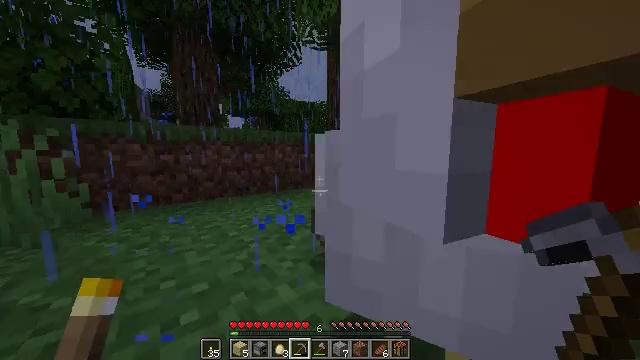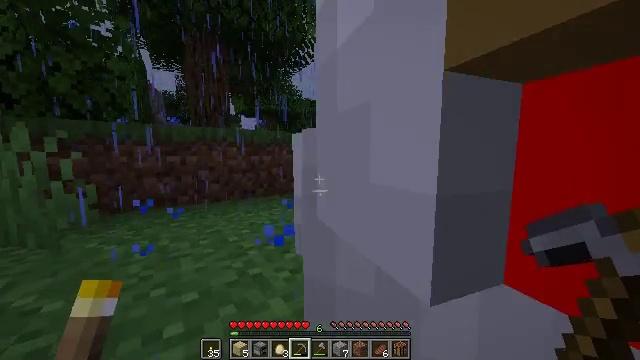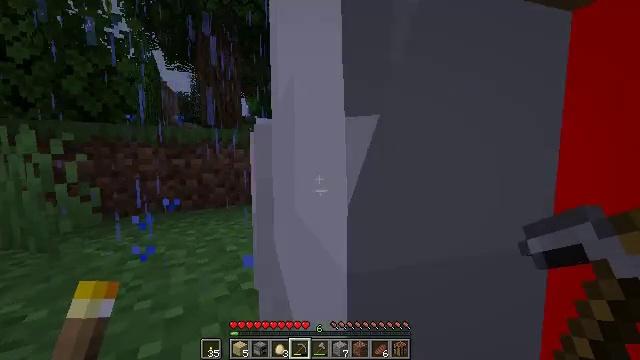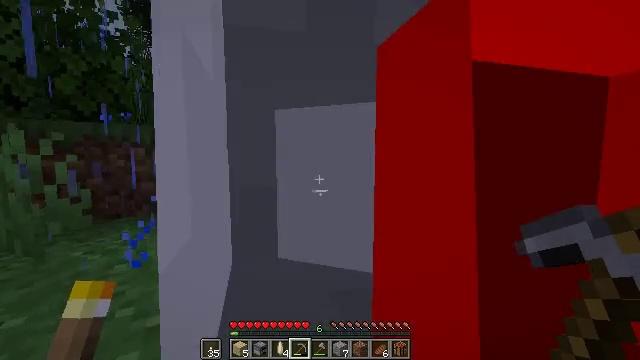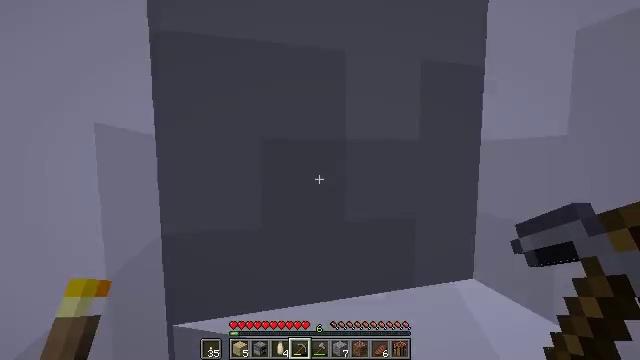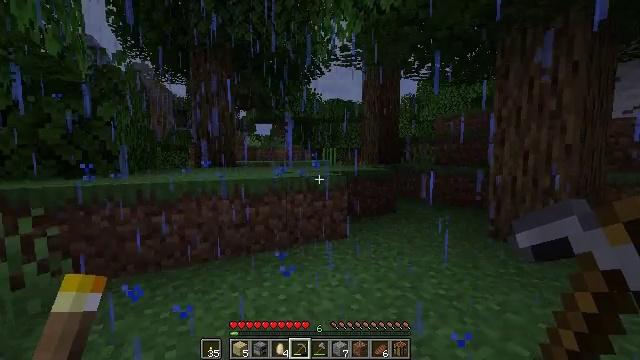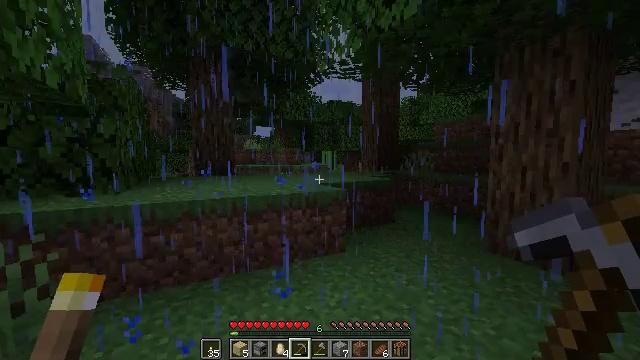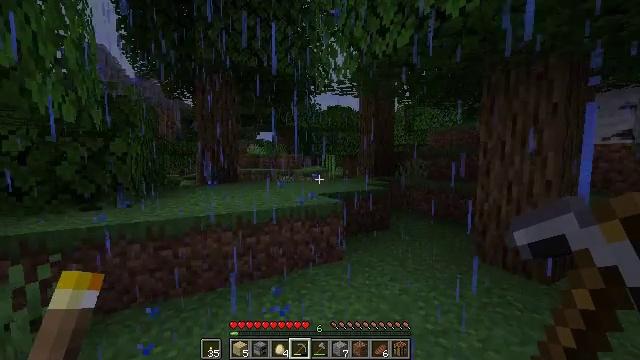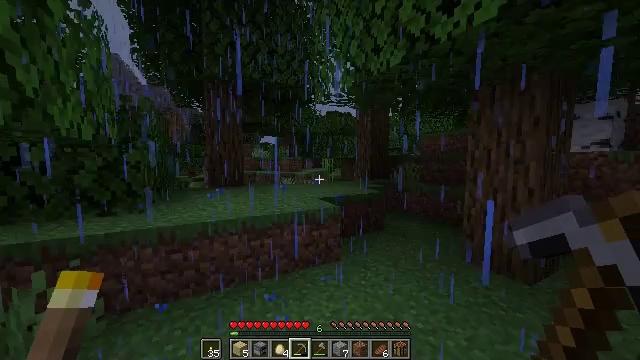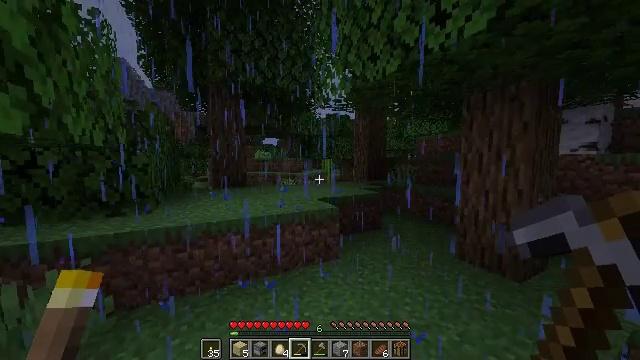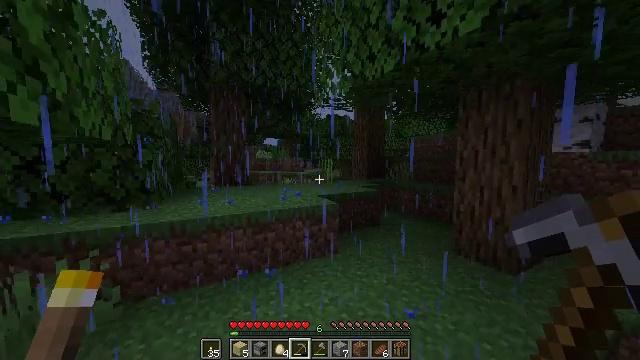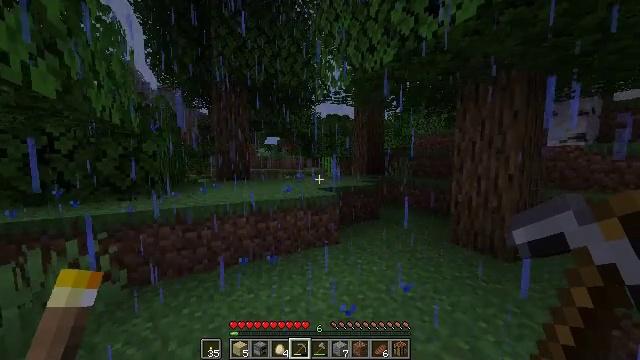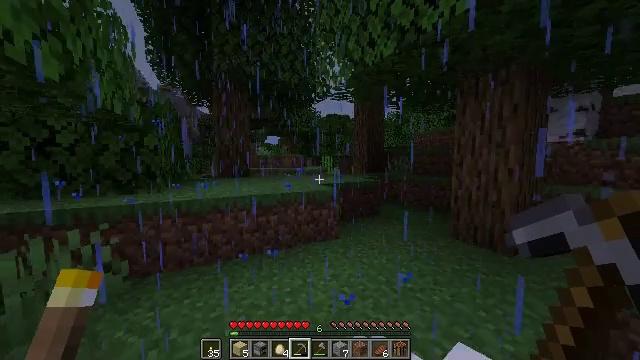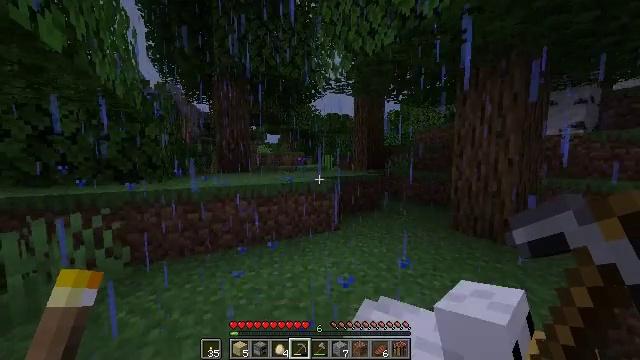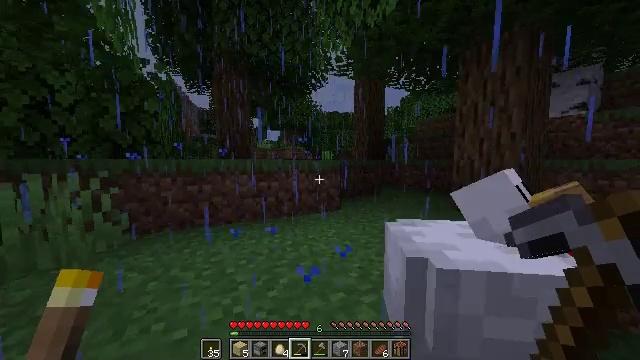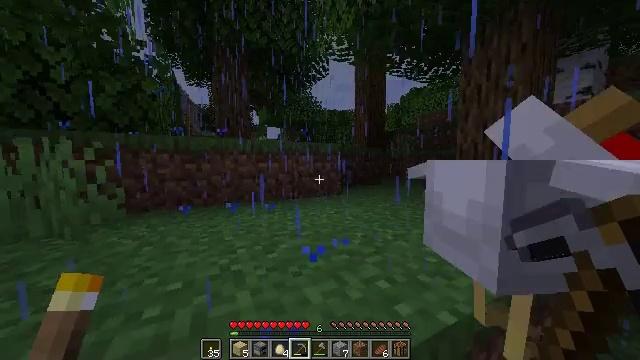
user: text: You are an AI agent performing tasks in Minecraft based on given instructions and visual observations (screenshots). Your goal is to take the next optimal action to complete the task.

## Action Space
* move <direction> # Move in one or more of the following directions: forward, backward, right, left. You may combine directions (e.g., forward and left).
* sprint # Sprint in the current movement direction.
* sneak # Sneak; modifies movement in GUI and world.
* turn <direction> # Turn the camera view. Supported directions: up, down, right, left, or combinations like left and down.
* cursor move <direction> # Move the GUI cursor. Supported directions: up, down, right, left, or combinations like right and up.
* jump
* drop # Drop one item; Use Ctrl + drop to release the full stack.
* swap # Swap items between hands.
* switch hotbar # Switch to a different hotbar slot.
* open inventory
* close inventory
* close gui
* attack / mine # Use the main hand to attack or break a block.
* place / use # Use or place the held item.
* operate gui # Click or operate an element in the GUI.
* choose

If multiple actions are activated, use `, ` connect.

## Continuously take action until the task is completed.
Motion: motion action
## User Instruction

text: Harvest sugar cane from the plant.
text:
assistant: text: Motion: move forward, sprint, turn left
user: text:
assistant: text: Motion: move forward, sprint, turn left and up
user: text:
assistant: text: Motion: move forward, sprint
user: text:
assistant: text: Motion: move forward, sprint, jump
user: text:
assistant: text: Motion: move forward, sprint, jump
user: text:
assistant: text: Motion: move forward, sprint, jump
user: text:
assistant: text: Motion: move forward, sprint, jump
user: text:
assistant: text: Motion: move forward, sprint, jump
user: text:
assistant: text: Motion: move forward, sprint, jump
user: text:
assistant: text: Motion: move forward, sprint
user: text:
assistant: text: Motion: move forward, sprint
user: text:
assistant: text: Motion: move forward, sprint
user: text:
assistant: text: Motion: move forward, sprint
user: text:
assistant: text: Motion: move forward, sprint
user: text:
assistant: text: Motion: move forward, sprint
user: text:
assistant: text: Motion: move forward, sprint
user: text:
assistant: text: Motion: move forward, sprint
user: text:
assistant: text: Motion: move forward, sprint, turn left
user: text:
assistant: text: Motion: move forward, sprint, turn left, jump
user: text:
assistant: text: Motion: move forward, sprint, jump
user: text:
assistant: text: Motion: move forward, sprint, turn left, jump
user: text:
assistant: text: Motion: move forward, sprint, turn left, jump
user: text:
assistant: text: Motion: move forward, sprint, turn left, jump
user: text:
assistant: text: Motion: move forward, sprint, turn left, jump
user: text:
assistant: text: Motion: move forward, sprint, turn left, jump
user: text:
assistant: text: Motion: move forward, sprint, turn left, jump
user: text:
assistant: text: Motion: move forward, sprint, jump
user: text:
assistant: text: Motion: move forward, sprint, jump
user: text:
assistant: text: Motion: move forward, sprint, jump
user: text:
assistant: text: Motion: move forward, sprint, jump